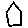
Label: house